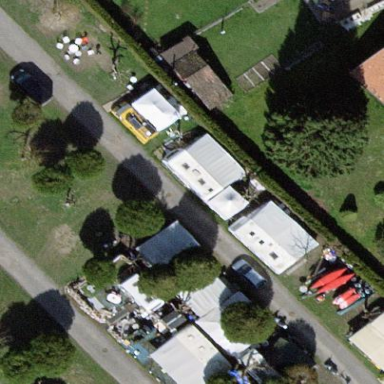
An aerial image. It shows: Camping pitch for tourists.